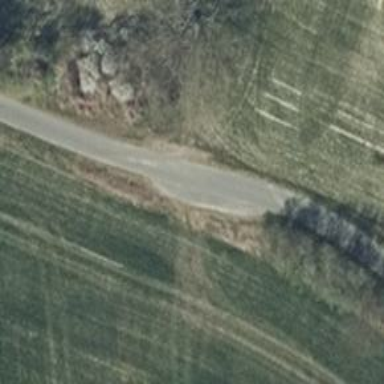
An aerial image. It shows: Unclassified paved road with grade 1 track type.